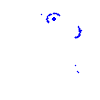
Particle: proton